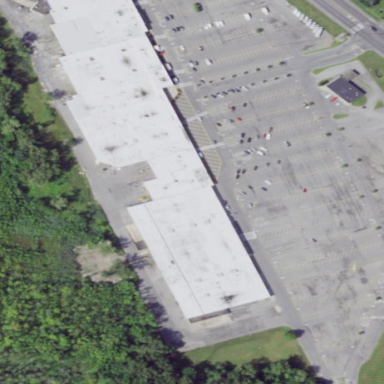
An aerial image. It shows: Retail area.